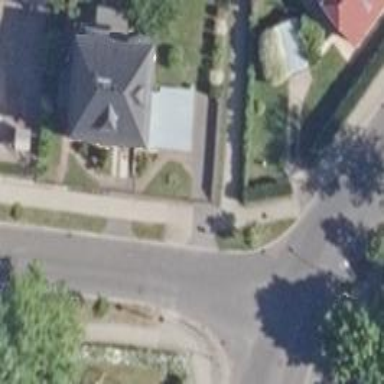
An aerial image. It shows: Sidewalk.